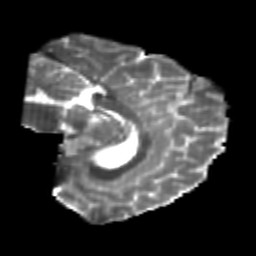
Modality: T2w
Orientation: sagittal
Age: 23
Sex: male
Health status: healthy
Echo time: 0.074 s